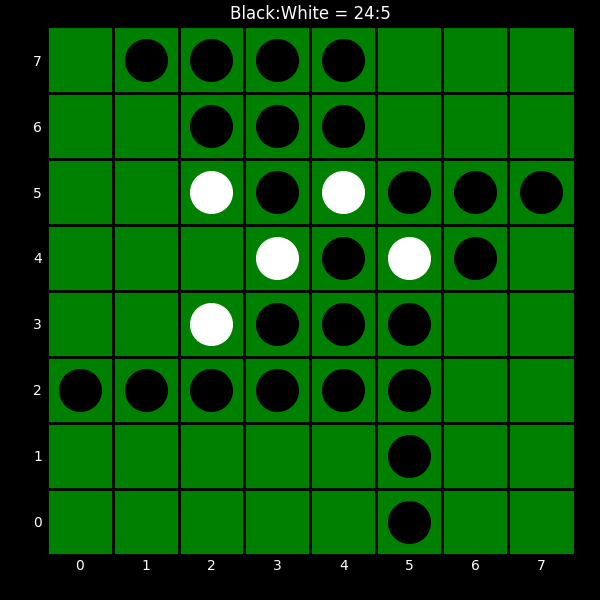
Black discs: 24
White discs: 5